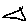
Label: triangle